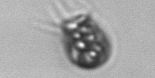
Label: Balanion